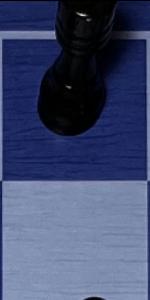
Label: Empty